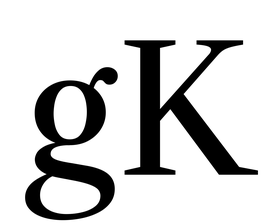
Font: LibreCaslonText_Regular